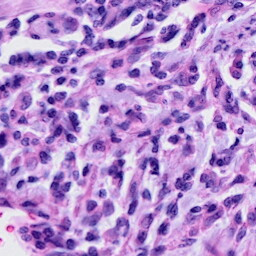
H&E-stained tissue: Cervix